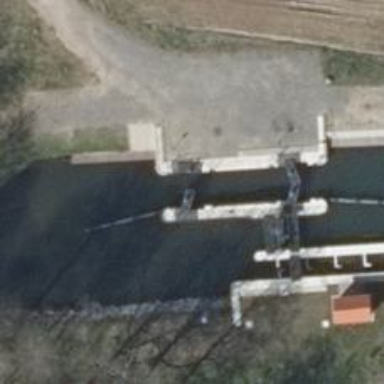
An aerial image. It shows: Lock gate along waterway.